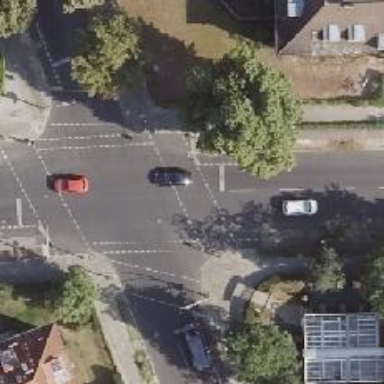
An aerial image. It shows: Crossing with traffic signals.